Question: It is beginning to annoy me that I can't get rid of this vertical line that keeps appearing when I plot the area;
'''
[x y] = ginputExtra(4)
x = 0.1947 0.6118 0.8329 0.4136
y = 0.5746 0.8173 0.4225 0.3553
area([x x(1)],[y y(1)])
[x y] = ginputExtra(4,true)
x = 0.5087 0.6881 0.4954 0.3204
y = 0.4961 0.2382 0.1566 0.3566
hold on;
area([x x(1)],[y y(1)],'FaceColor',[1 0 0])
'''

Is there any way to avoid this line?
BTW: the ginputExtra method call I use..
'''
function [x y] = ginputExtra(n,booText)
% INPUT
% n: Number of points to plot
% booText: Boolean (default false) command to display point number in
% the plot.
% Author: Lasse Norfeldt (Norfeldt)
% Date: 2012-04-09
if nargin ==2
bText = booText;
else
bText = false;
end
H = gca;
set(H, 'YLimMode', 'manual'); set(H, 'XLimMode', 'manual');
set(H, 'YLim', get(H,'YLim')); set(H, 'XLim', get(H,'XLim'));
numPoints = n; xg = []; yg = [];
for i=1:numPoints
[xi yi] = ginput(1);
xg = [xg xi]; yg = [yg yi];
if i == 1
hold on;
plot(H, xg(i),yg(i),'ro');
if bText text(xg(i),yg(i),num2str(i),'FontSize',14); end
else
plot(xg([i-1:i]),yg([i-1:i]),'r');
if bText text(xg(i),yg(i),num2str(i),'FontSize',14); end
end
end
hold off;
x = xg; y = yg;
'''
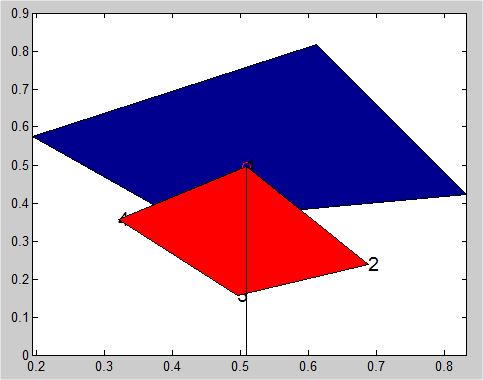
Answer: Your issue might be in plotting by area(), as it seems to be primarily for stacking several vecotrs. If you zoom out a bit and see a similar vertical line from the first point in the blue area, the area function is most likely the issue.
The function:
'''
fill([x x(1)],[y y(1)],COLOR)
'''
Might do the trick for you, as it plots a filled polygon.
/Thomas